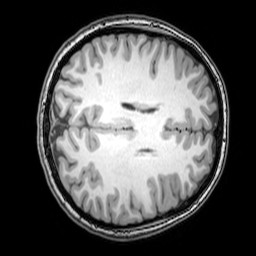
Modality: T1w
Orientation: axial
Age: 24
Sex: female
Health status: healthy
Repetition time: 0.081 s
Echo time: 0.037 s